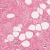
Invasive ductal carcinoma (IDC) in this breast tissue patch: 0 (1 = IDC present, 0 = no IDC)